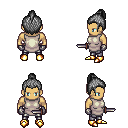
a pixel art fantasy rpg character, male body template, human, tanned skin, white tunic, metal pants, gray short topknot hairstyle, metal gloves, gold boots, dagger, four views (front, back, left, right), 2x2 character sprite sheet, small pixel art, hard edges, no anti-aliasing